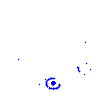
Particle: electron